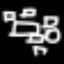
Label: square